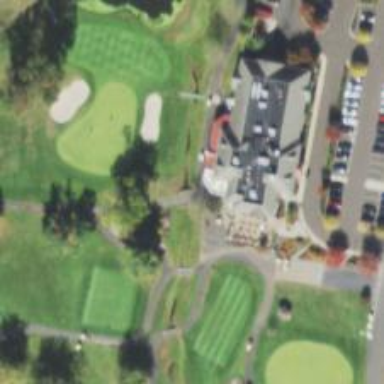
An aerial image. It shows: Path designated for golf carts.